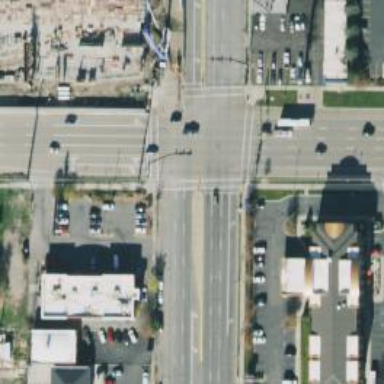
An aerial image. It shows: Crossing on the road with line markings.